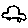
Label: car